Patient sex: F
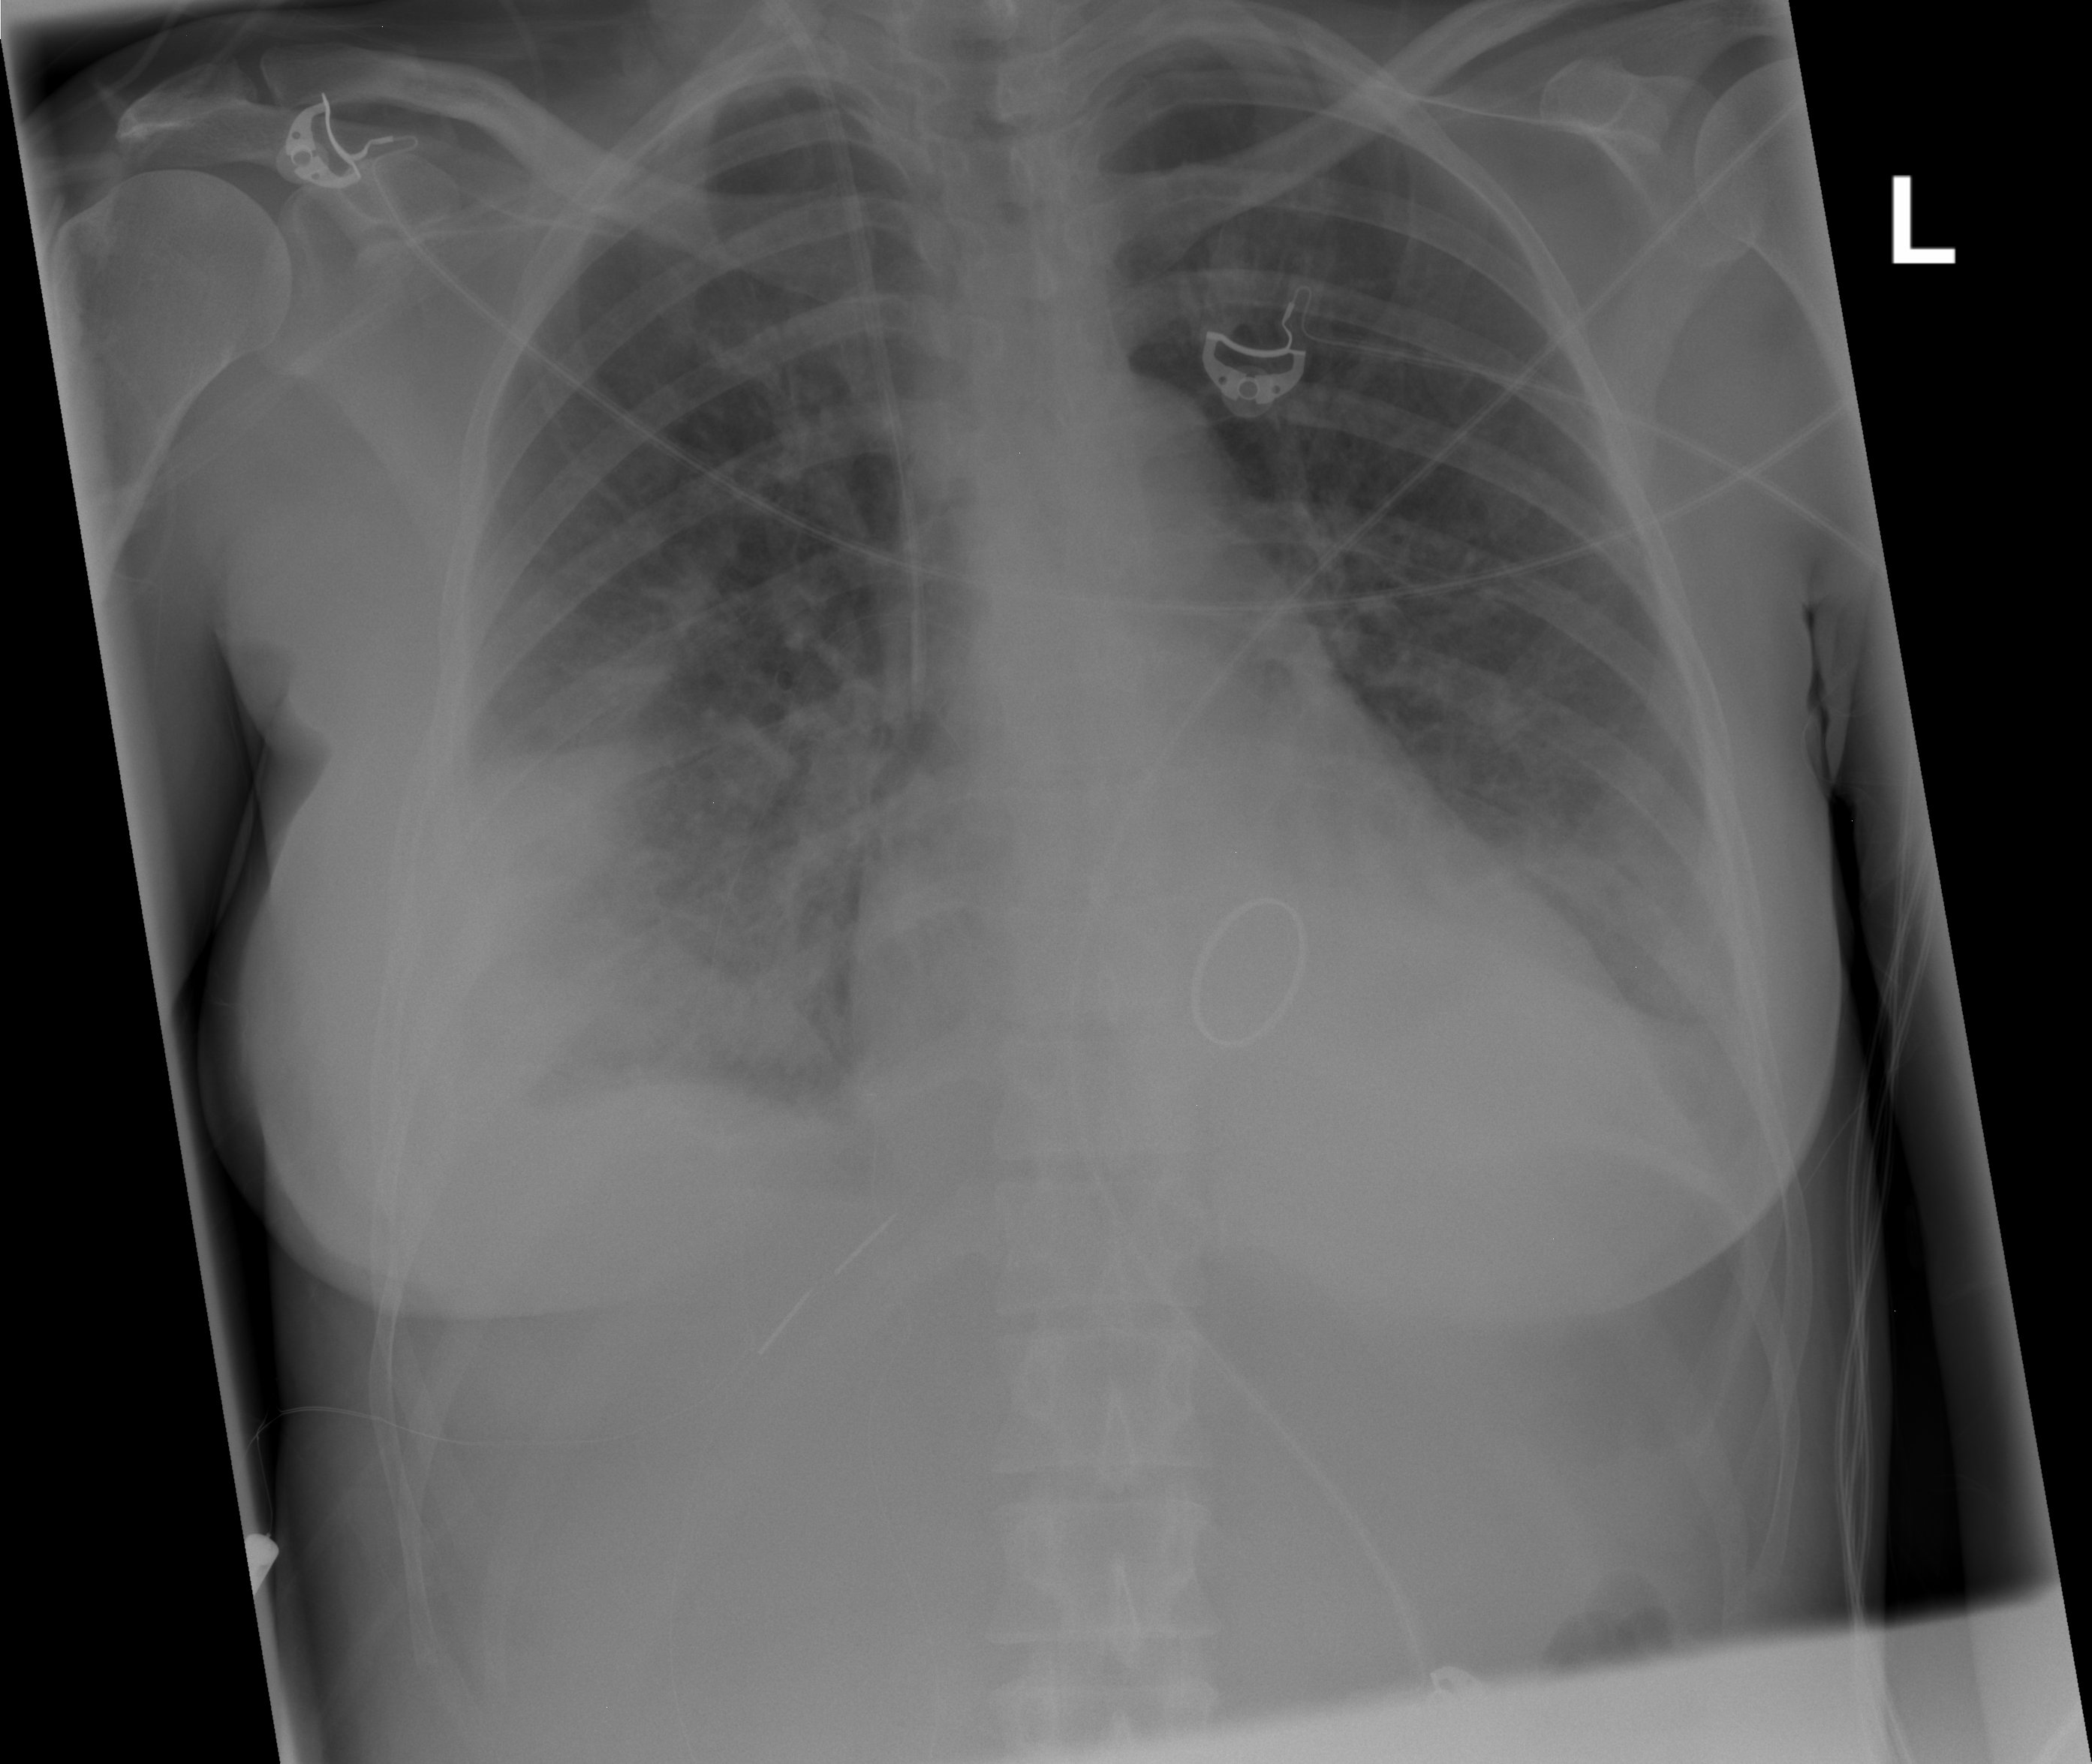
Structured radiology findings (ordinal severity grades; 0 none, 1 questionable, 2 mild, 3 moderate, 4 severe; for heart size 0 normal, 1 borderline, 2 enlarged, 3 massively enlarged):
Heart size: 2
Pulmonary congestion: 2
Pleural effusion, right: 2
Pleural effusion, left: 2
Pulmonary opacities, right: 2
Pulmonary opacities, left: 1
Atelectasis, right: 3
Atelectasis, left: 2